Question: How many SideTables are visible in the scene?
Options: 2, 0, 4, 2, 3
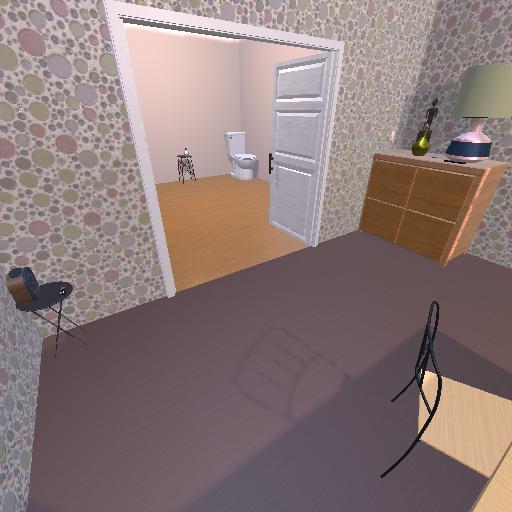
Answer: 2